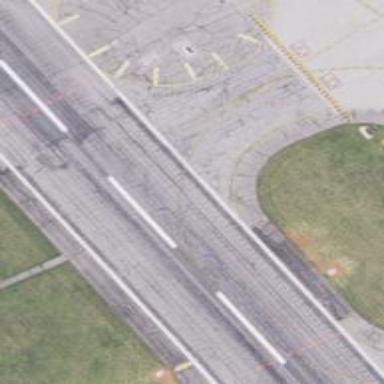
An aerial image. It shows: Taxiway at the airport with asphalt surface.